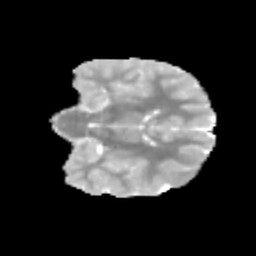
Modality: MD
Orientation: coronal
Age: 10
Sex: female
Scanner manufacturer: siemens
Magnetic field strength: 3 T
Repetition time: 3.8 s
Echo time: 0.07 s